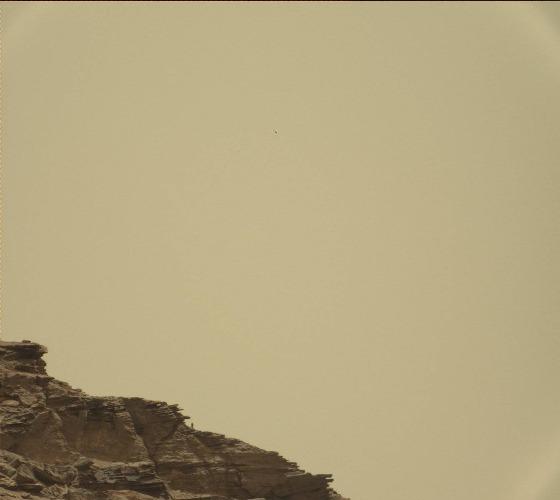
Terrain classes present: Bedrock, Shadow, Sky / Distant Mountains